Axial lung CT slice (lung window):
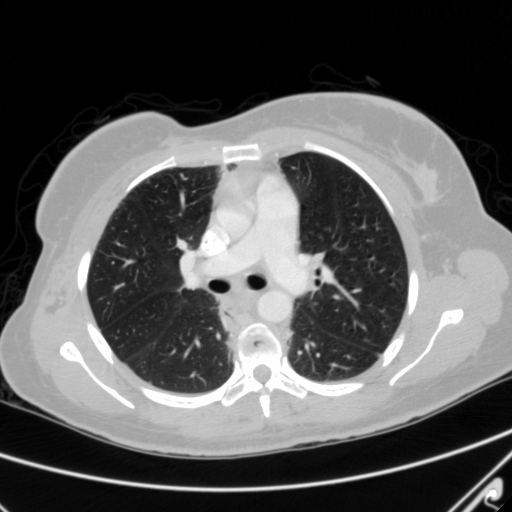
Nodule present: no